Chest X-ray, PA view. Patient: 18 years old, sex M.
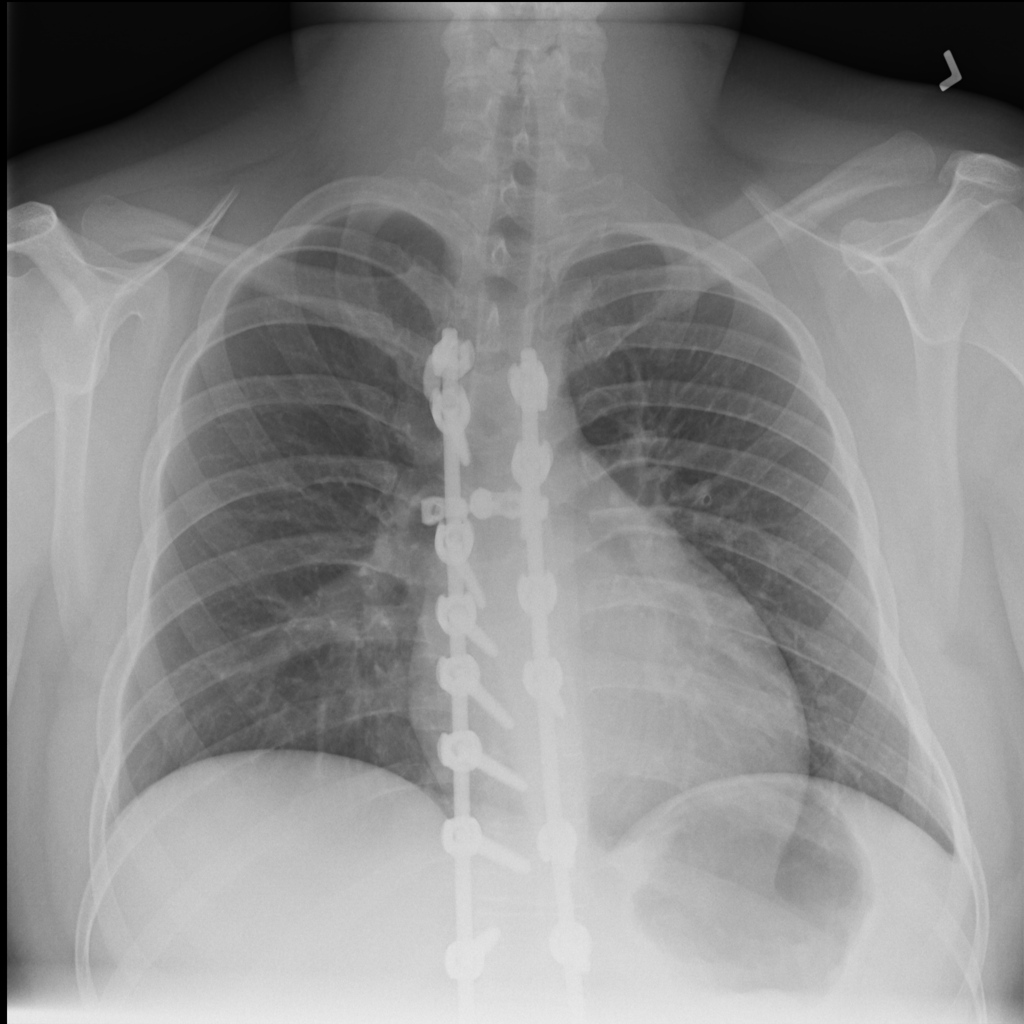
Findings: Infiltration